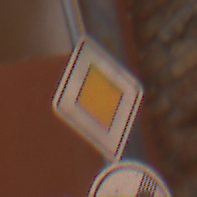
Verkehrszeichen: Vorfahrtsstrasse
Zusatzzeichen unten: EndeGeschwindigkeit60
Umgebung: Outdoor, Urban
Tageszeit: MorningAfternoon
Wetter: Clear
Licht: Natural
Jahreszeit: NotSpecified
Kontrast: MediumContrast